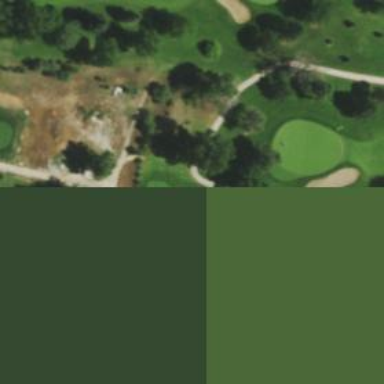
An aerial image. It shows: Path designated for golf carts. It is golf cart path.